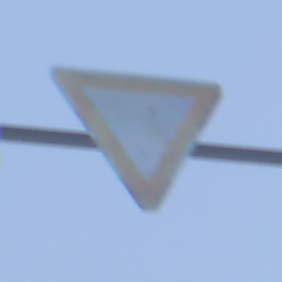
Verkehrszeichen: VorfahrtGewaehren
Umgebung: Outdoor, Nature
Tageszeit: Midday
Wetter: Overcast
Licht: Natural
Jahreszeit: Winter
Kontrast: LowContrast